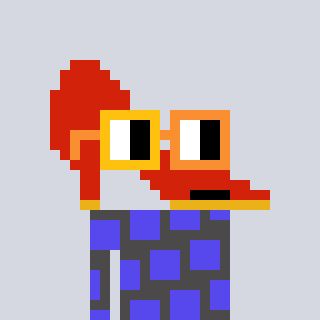
a pixel art character with square yellow and orange glasses, a highheel-shaped head and a grayscale-colored body on a cool background